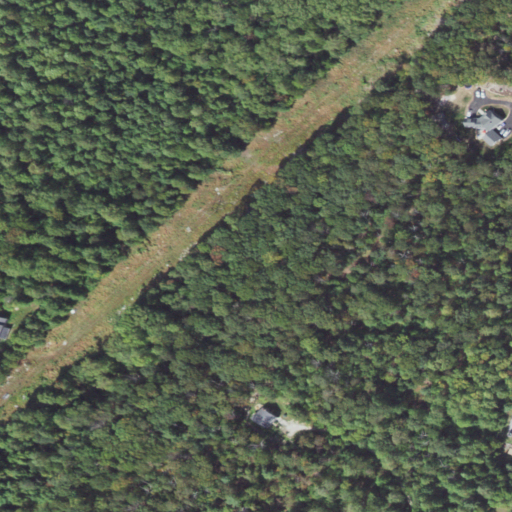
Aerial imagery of mountains in Pennsylvania named Pigeon Hills containing deciduous forest and open development